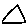
Label: triangle